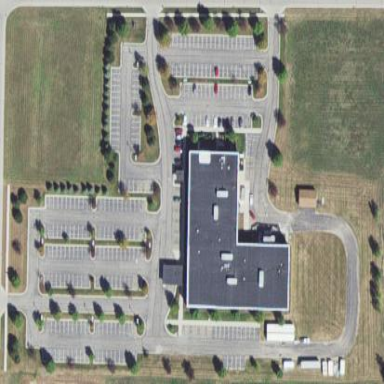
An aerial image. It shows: Healthcare clinic.